Question: I am using R to make the .
My code as followed:
'''
cluster<- fviz_cluster(final, data = y, labelsize = 1, ellipse.type = "convex",
ellipse.alpha = 0 )
cluster + theme(axis.line = element_line(),
panel.grid.major = element_blank(),
panel.grid.minor = element_blank(),
panel.border = element_blank(),
panel.background = element_blank())
'''
And this is my result after deleting all background colors.
So I have a question that, how I can change the symbol of cluster 1 from oval to plus?
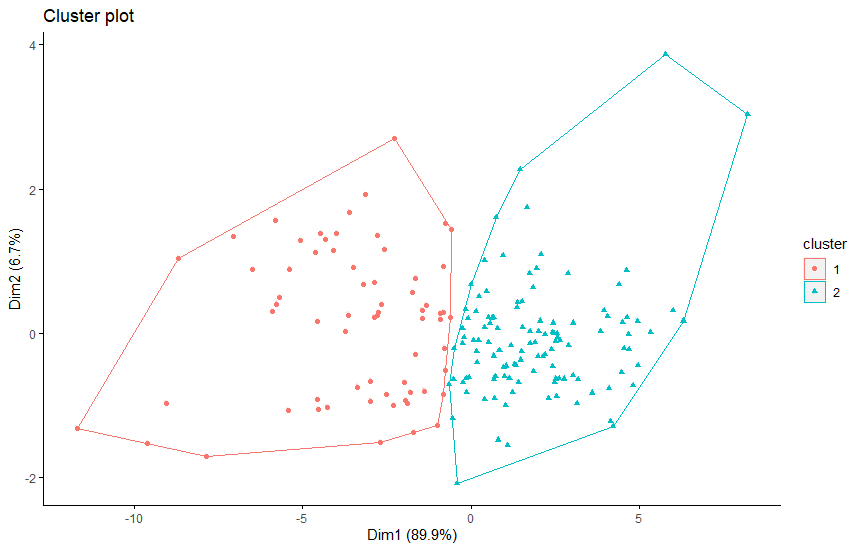
Answer: You can use the following code
'''
library(factoextra)
data("iris")
head(iris)
# Remove species column (5) and scale the data
iris.scaled <- scale(iris[, -5])
# K-means clustering
km.res <- kmeans(iris.scaled, 3, nstart = 10)
# Visualize clustering
cluster <- fviz_cluster(km.res, data = iris[, -5], labelsize = 1,
ellipse.type = "convex",
ellipse.alpha = 0) +
scale_shape_manual(values=c(3,17,19))
cluster + theme(axis.line = element_line(),
panel.grid.major = element_blank(),
panel.grid.minor = element_blank(),
panel.border = element_blank(),
panel.background = element_blank())
'''
<URL>